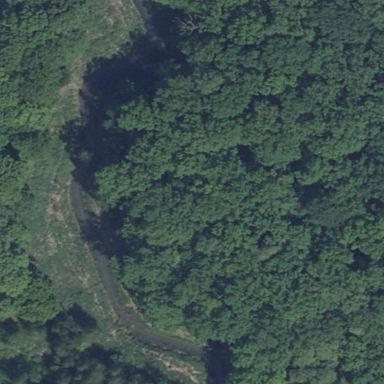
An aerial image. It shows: Forest area.